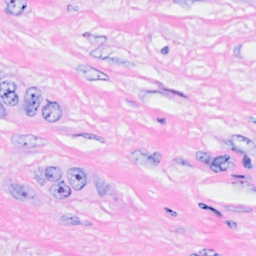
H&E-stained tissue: Breast